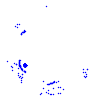
Particle: kaon